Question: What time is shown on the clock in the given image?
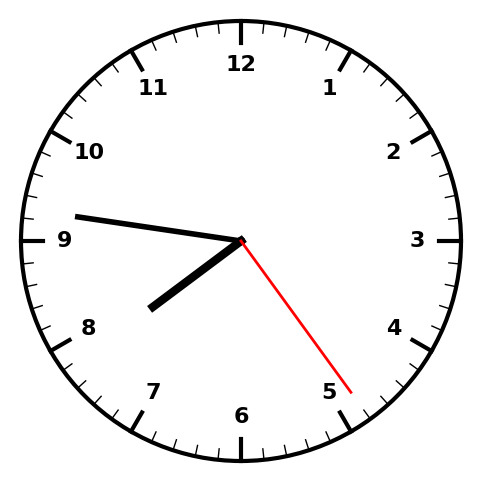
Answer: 07:46:24